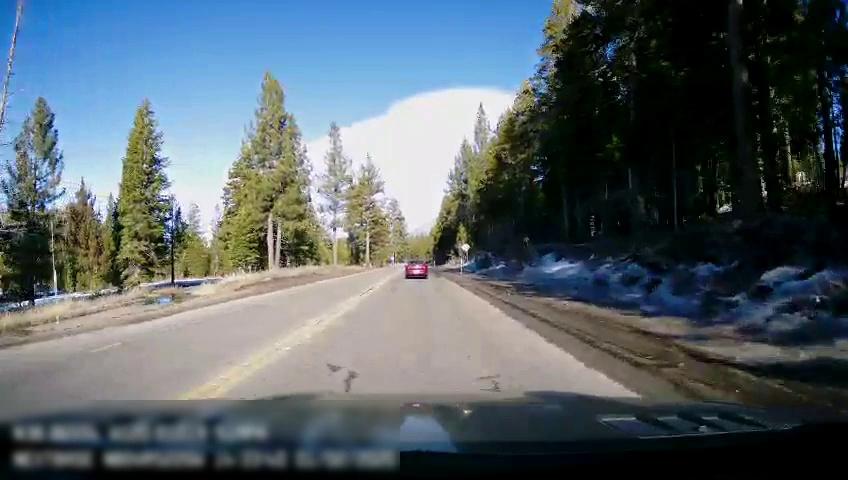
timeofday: Day
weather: Sunny
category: Drivable Space
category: Vehicles | Car
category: Lanes | Current Lane